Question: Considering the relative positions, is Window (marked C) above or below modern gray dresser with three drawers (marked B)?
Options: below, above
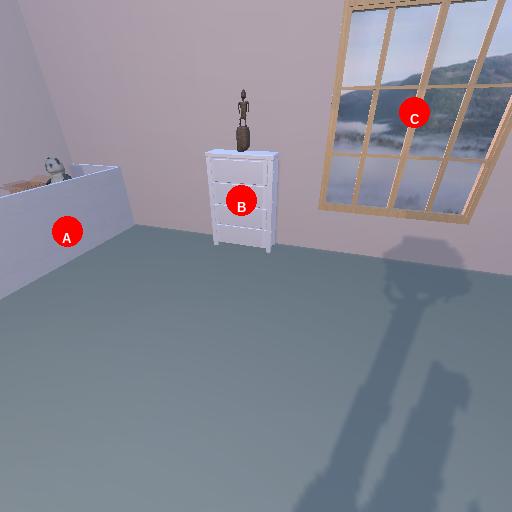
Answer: below